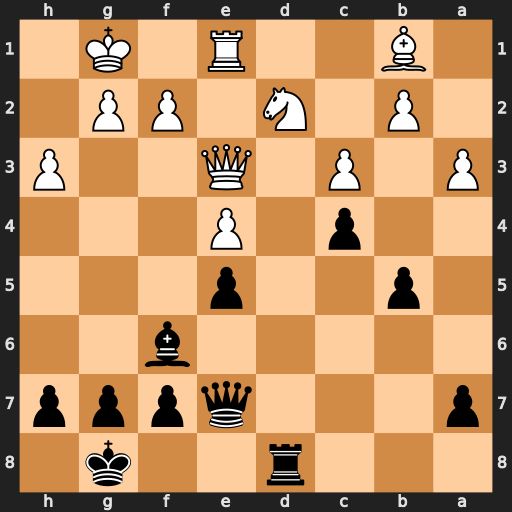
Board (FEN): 3r2k1/p3qppp/5b2/1p2p3/2p1P3/P1P1Q2P/1P1N1PP1/1B2R1K1
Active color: b
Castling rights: -
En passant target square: -
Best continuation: Bg5 Nxc4 Bxe3